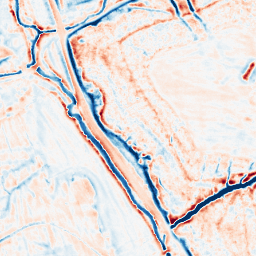
Category: edge_preserving
Decomposition family: bilateral
Decomposition parameters: d: 15
sigma_color: 50
sigma_space: 150
Upsampling method: linear_exact
Upsampling parameters: scale: 8
Upsampling scale: 8